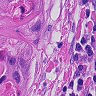
Metastatic tissue present: yes